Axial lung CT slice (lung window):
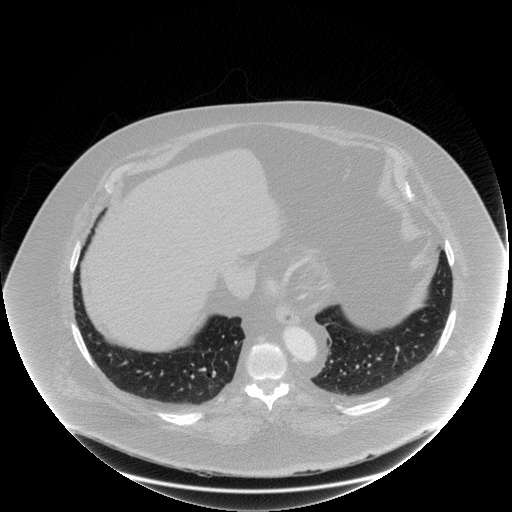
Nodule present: no